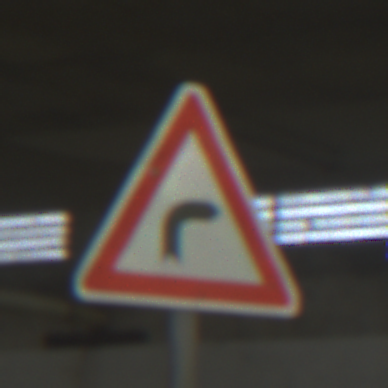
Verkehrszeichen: KurveRechts
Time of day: NotSpecified
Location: Indoor (Special)
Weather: NotSpecified
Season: NotSpecified
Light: Artificial